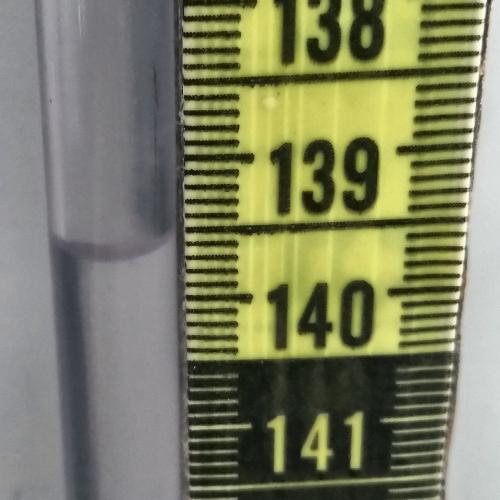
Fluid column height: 139.6 cm